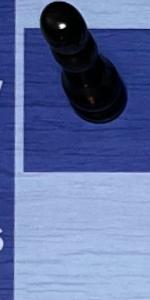
Label: Empty